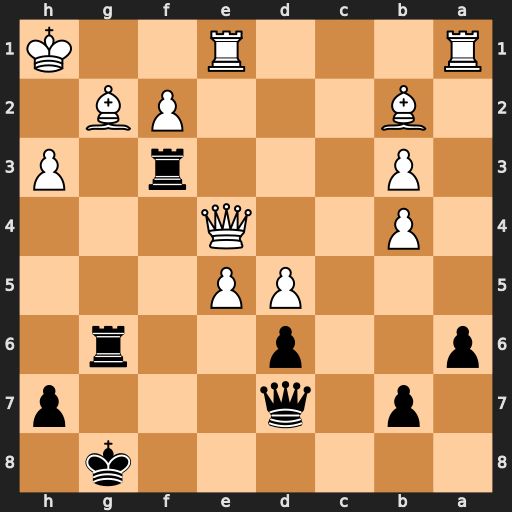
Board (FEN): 6k1/1p1q3p/p2p2r1/3PP3/1P2Q3/1P3r1P/1B3PB1/R3R2K
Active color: b
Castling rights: -
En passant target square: -
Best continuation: Qxh3+ Bxh3 Rxh3#